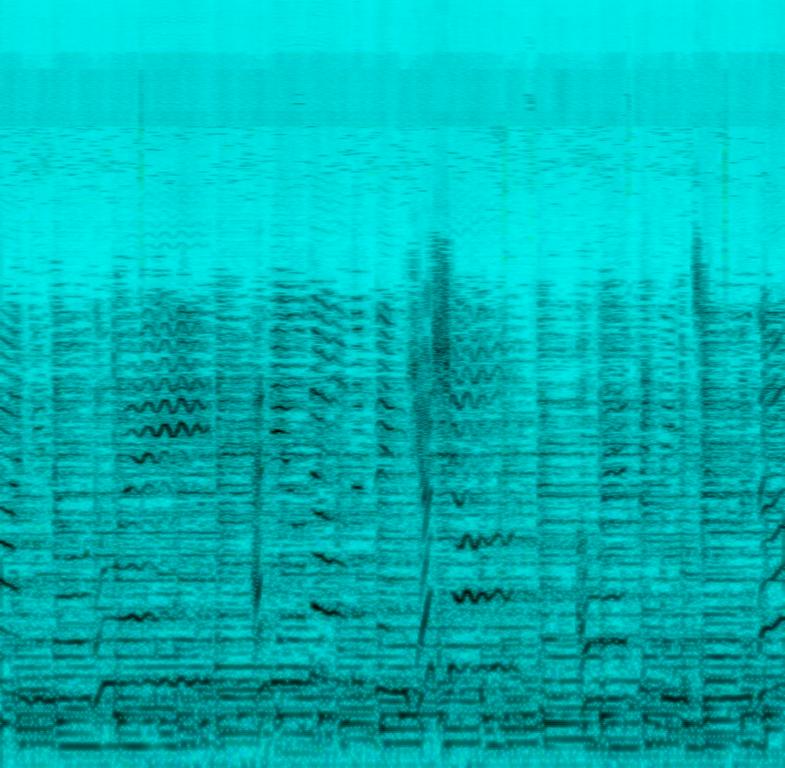
This folk song features a female voice. This is accompanied by percussion played on the Congas. An acoustic guitar strums the chords. The bass plays a running bassline providing fills and giving depth to the low end of the musicscape. An organ plays chords in the background. The song has a hippie feel. This song can be used in a retro movie with a hippie movement theme.